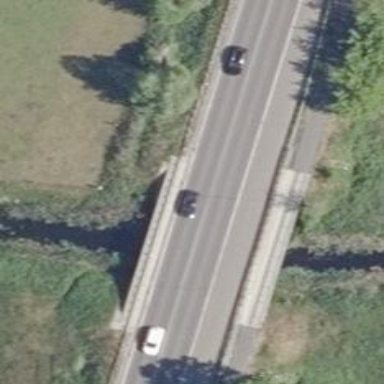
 including separate sidewalk and cycleway. The road features bridge."